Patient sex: M
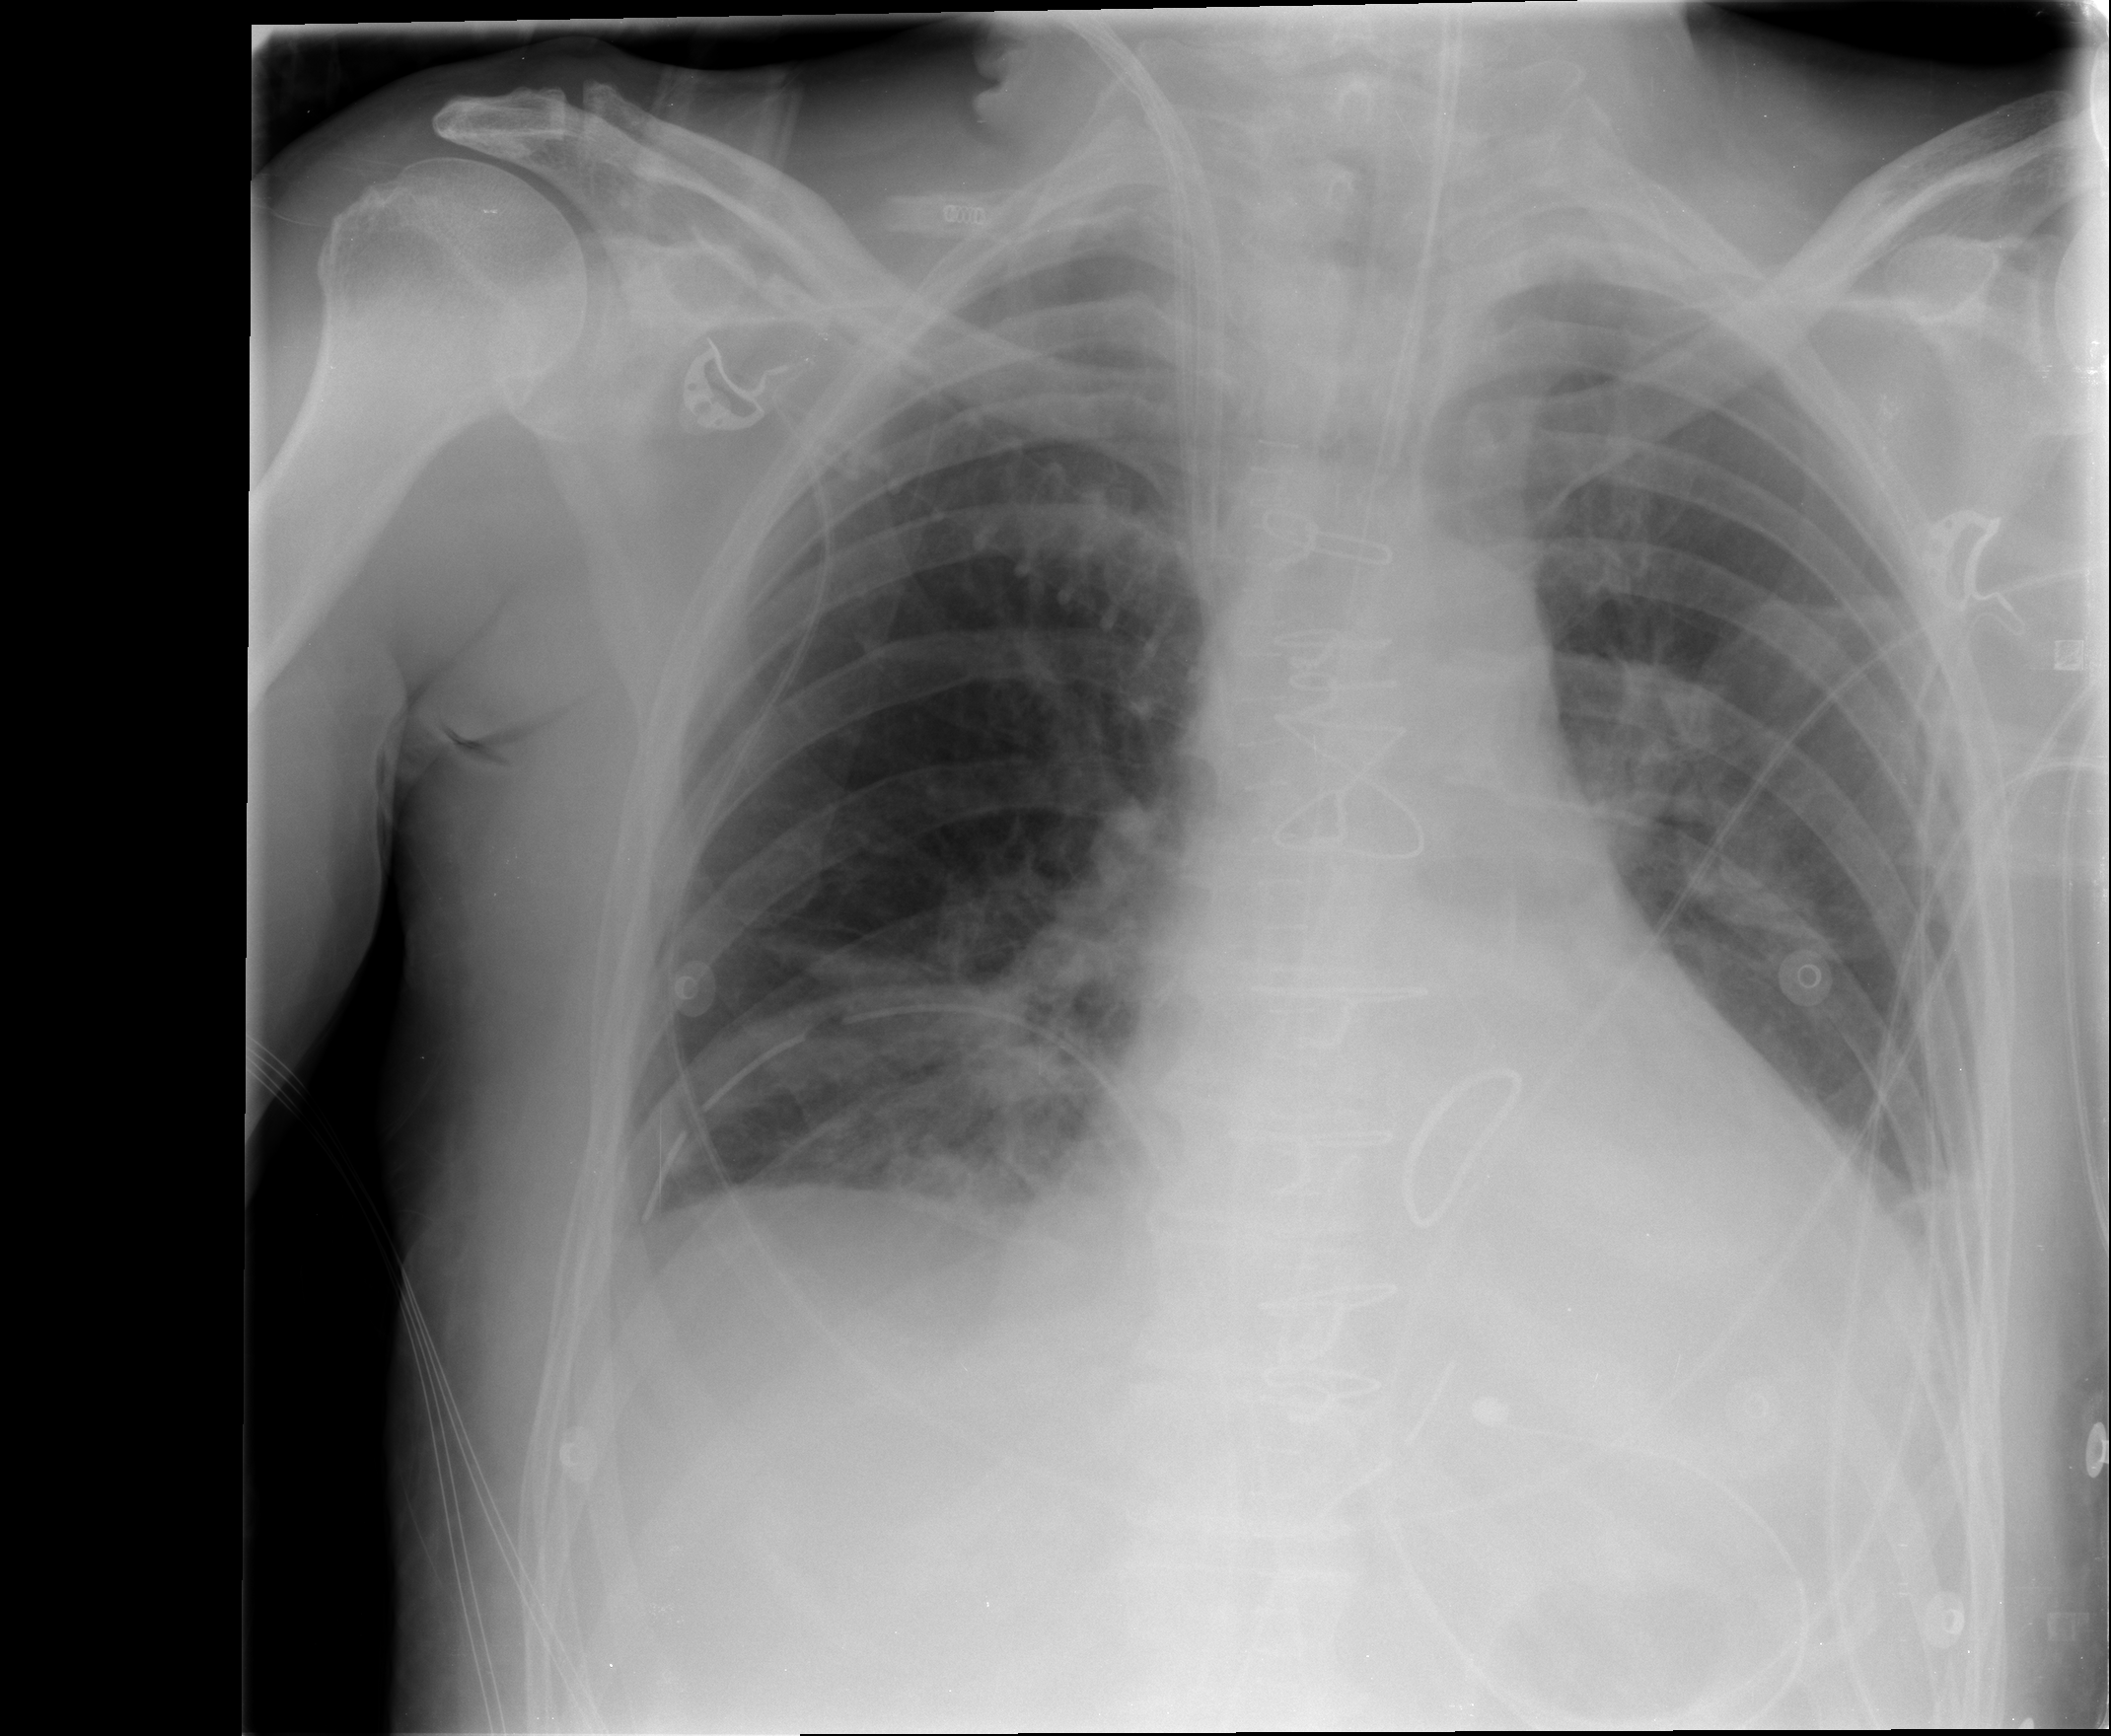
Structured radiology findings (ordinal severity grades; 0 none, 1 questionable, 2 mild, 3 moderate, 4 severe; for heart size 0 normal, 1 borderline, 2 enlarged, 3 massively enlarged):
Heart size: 2
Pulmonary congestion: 1
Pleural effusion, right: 1
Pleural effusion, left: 2
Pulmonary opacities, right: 2
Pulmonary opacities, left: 0
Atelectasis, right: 2
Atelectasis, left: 2